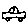
Label: car